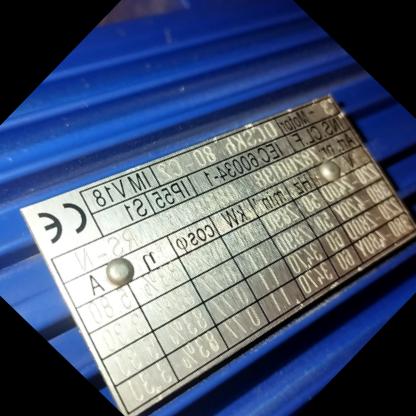
Klasa: tabliczka-znamionowa